Aerial crown-view tile of a tropical tree (Barro Colorado Island, Panama), acquired 20241112:
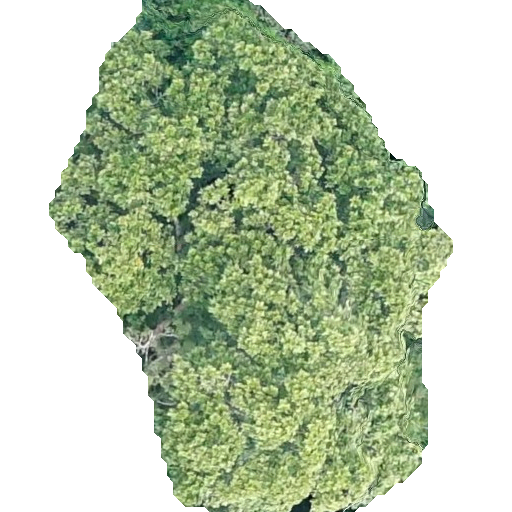
Species: Anacardium excelsum
GBIF accepted scientific name: Anacardium excelsum
Crown area: 226.034 m²